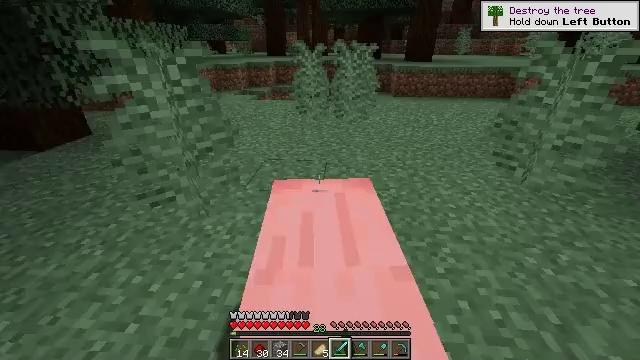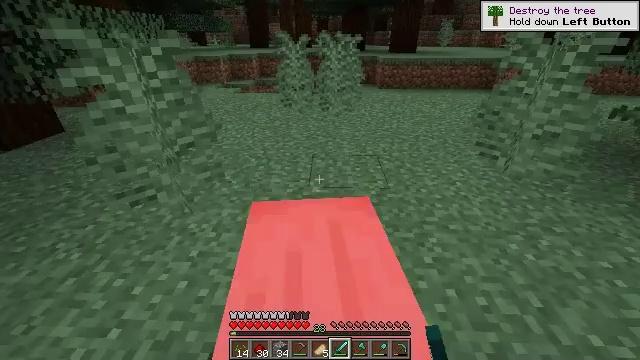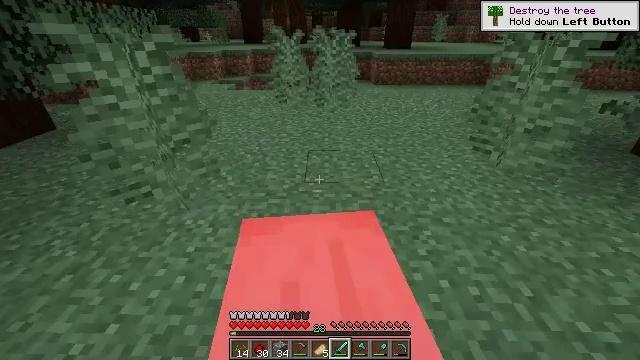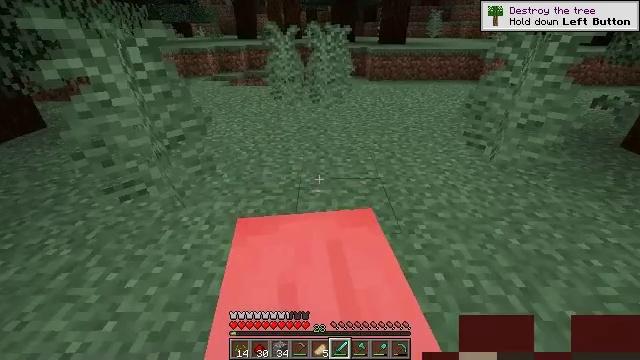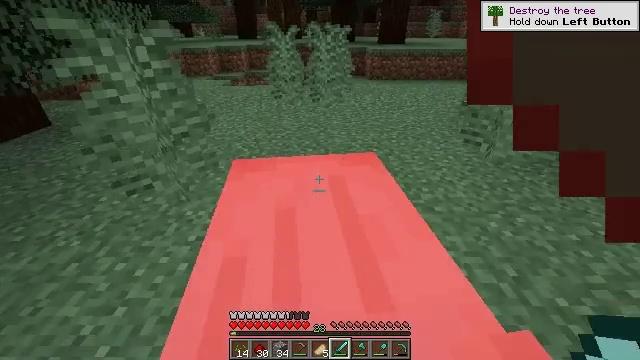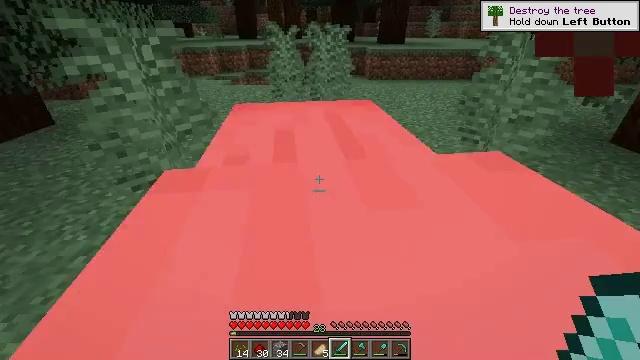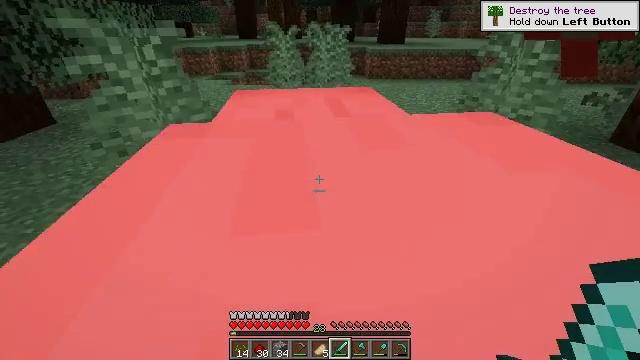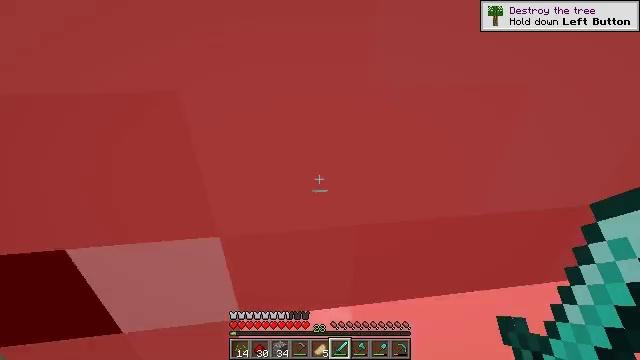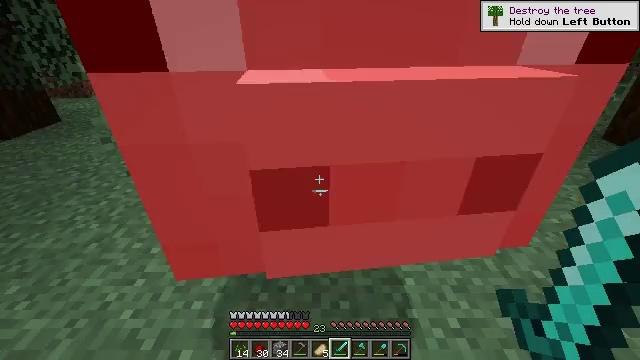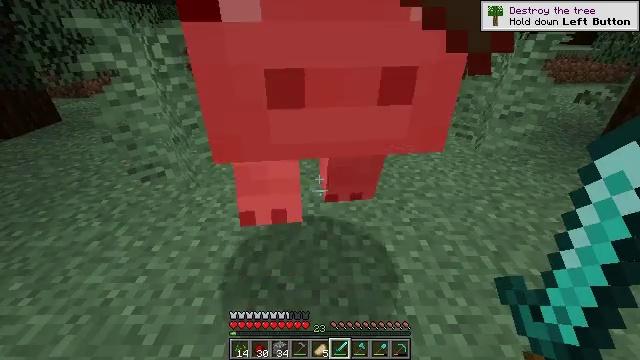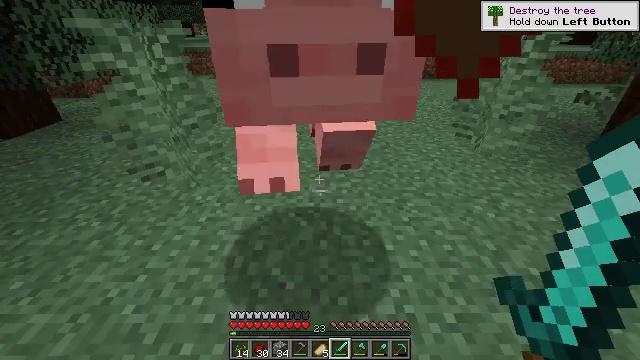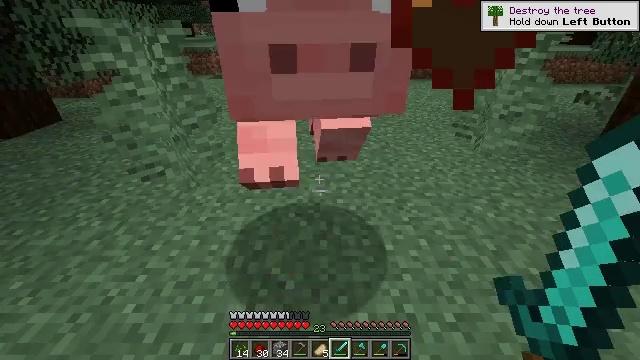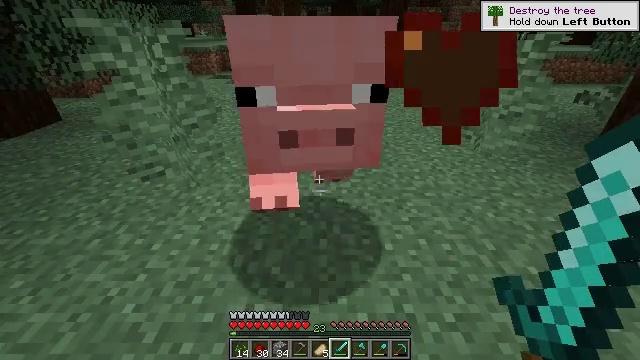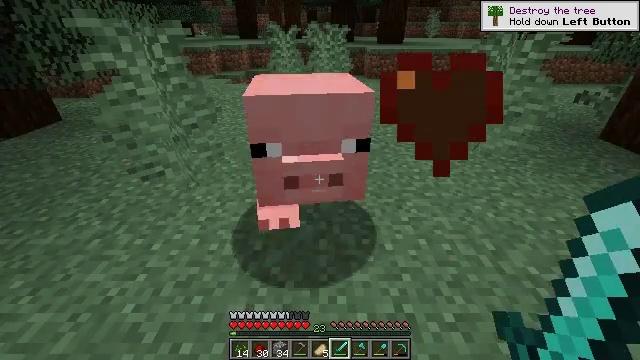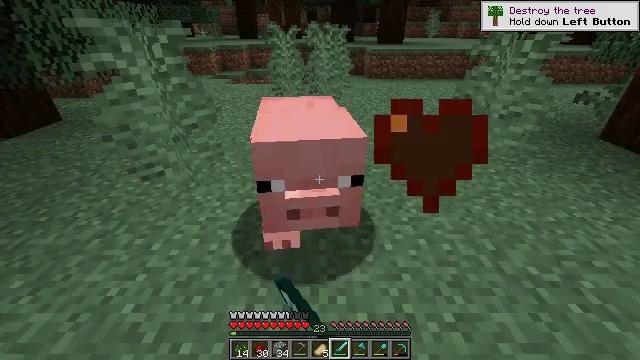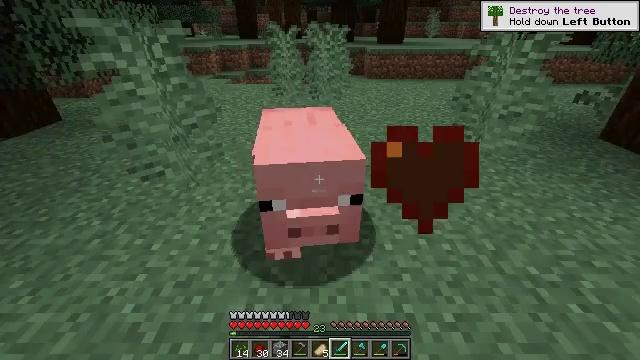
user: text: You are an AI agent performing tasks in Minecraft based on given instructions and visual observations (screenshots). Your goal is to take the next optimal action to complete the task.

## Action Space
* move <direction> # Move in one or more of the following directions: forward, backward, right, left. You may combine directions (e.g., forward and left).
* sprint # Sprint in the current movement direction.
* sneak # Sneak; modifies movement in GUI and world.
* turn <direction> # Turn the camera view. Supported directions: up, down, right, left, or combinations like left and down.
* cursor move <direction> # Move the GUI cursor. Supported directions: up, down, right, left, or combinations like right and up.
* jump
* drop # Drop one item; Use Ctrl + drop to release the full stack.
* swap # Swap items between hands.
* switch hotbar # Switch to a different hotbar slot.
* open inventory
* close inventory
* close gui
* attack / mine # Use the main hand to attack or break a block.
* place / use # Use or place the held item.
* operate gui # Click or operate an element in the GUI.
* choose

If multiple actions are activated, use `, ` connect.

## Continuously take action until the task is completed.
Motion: motion action
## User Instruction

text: Combat the pig.
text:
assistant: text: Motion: turn right and down
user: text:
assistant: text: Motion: turn right
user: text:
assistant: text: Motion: turn right
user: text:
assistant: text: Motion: no_op
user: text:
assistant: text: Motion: no_op
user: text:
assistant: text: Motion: no_op
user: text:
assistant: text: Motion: no_op
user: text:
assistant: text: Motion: no_op
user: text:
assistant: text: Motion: no_op
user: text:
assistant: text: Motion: no_op
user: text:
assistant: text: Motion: no_op
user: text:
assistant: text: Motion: no_op
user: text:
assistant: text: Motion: attack / mine
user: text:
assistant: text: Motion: attack / mine
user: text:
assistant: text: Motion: no_op
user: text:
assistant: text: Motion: no_op
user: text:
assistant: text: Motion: no_op
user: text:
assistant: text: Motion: no_op